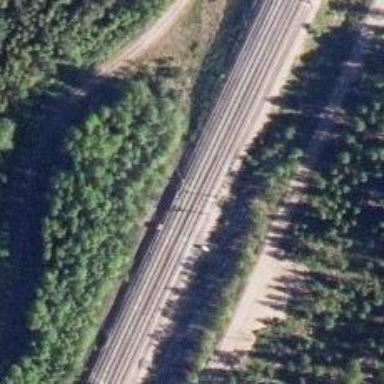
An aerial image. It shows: Railway signal.